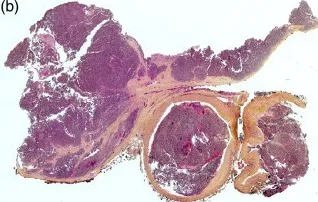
Radiological and pathological analysis of the tumor of the patient 2. (b): histology of the renal vein: venous tumor thrombus (25x magnification).
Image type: pathology (h&e)